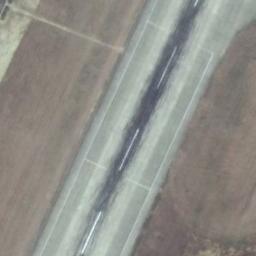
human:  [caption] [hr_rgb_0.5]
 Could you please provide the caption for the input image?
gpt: The runway is on the bare land .

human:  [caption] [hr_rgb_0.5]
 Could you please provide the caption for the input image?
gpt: The runway is marked with lines .

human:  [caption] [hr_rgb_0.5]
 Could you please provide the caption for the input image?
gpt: The runway goes through the clearing and some center line markings are on the runway .

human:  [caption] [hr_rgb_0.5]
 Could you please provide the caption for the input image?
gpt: There is brown bare ground next to the runway, With short white lines on the runway .

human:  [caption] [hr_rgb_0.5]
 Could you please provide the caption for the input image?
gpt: There are brown bare land beside the runway .